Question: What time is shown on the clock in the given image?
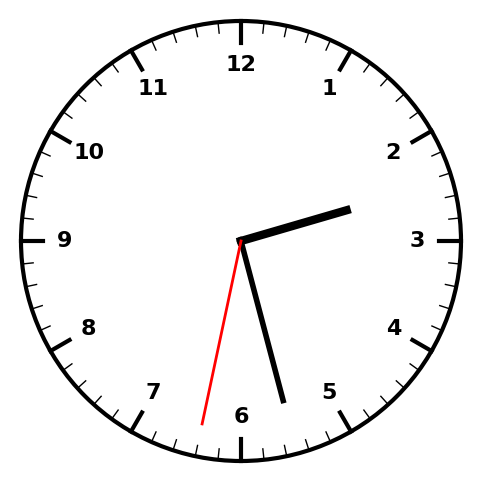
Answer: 02:27:32